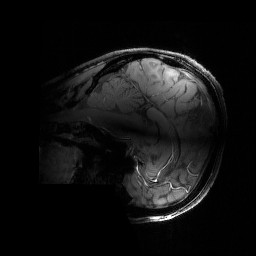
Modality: T1w
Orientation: sagittal
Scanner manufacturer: siemens
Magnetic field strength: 6.98 T
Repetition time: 2.5 s
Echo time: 0.00429 s